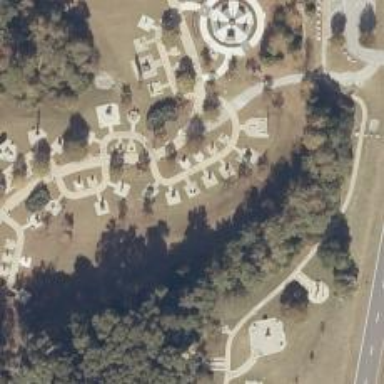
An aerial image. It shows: Historic memorial.